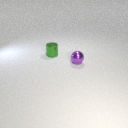
small green metal cylinder to the left of small purple metal sphere